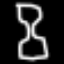
Label: hourglass